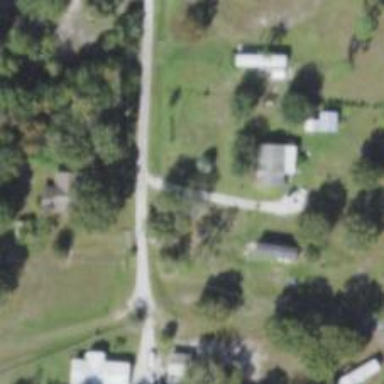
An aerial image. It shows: Driveway leading to service road.